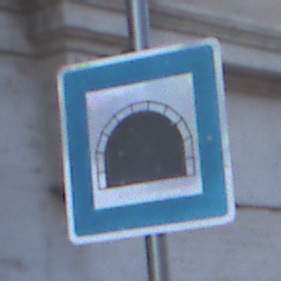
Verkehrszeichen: Tunnel
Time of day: SunriseSunset
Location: Outdoor (Urban)
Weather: Clear
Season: NotSpecified
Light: Natural